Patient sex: M
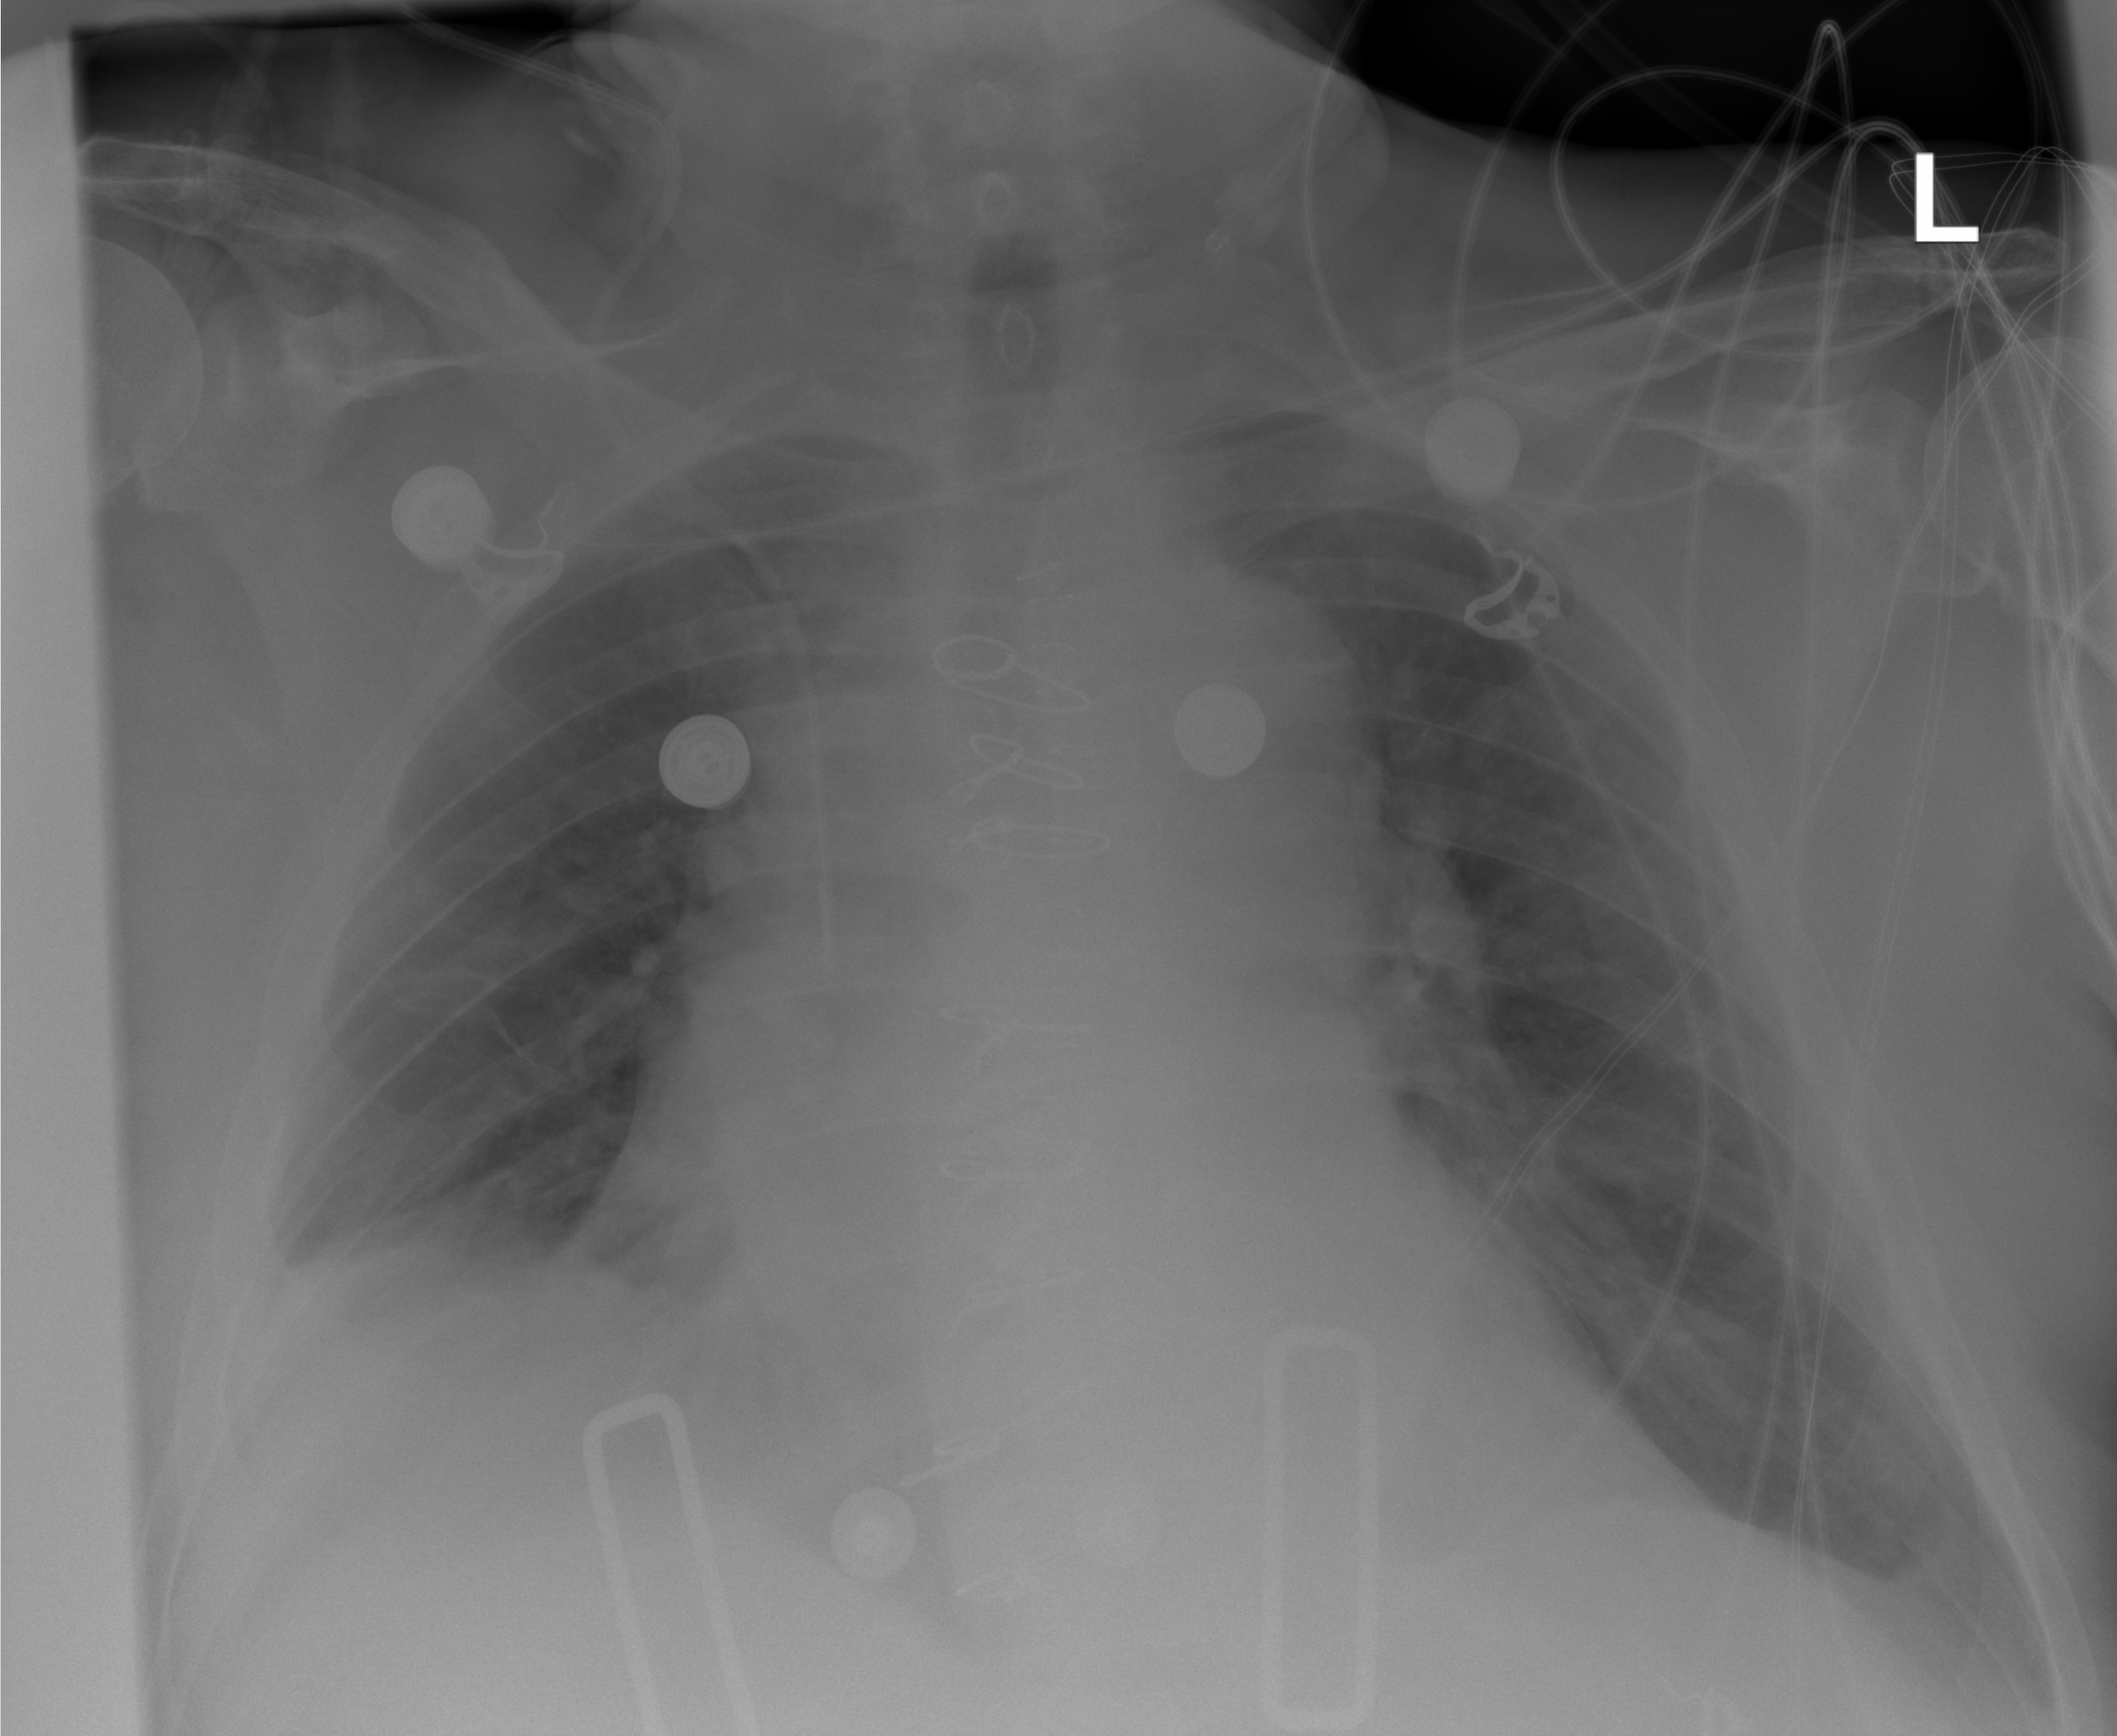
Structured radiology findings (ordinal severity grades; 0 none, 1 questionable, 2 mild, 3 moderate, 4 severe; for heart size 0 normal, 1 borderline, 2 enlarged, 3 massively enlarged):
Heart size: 2
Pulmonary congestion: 2
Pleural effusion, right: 2
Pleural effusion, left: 2
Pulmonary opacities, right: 0
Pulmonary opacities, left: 0
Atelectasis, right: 2
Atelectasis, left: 2